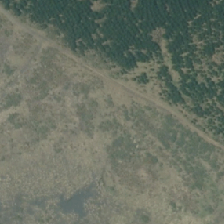
Land cover: low_producing_grassland